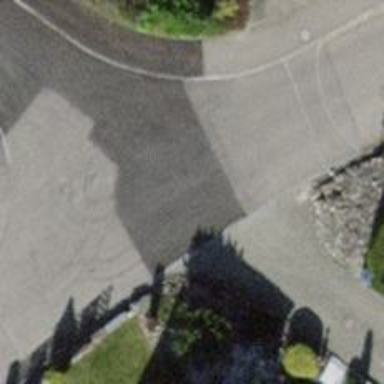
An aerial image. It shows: Residential road with asphalt surface and sidewalk on the left side.